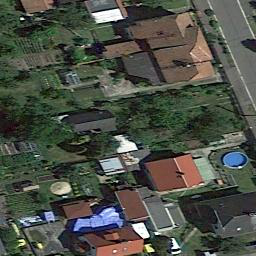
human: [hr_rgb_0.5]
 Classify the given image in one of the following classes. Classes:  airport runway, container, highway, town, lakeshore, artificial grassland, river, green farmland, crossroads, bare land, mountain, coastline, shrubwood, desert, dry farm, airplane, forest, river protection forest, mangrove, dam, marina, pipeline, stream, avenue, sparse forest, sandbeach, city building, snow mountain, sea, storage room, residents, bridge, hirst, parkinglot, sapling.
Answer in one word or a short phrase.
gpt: residents